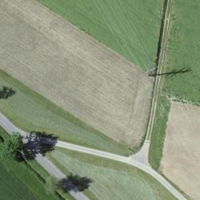
EUNIS habitat code: 52
Species observed at this site:
Medicago sativa